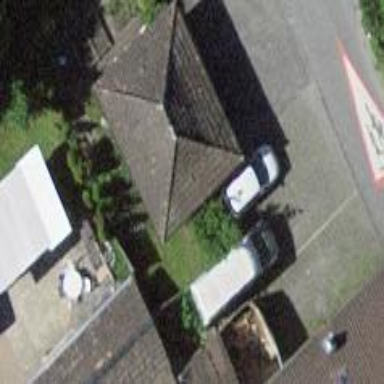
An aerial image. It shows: Garage building.